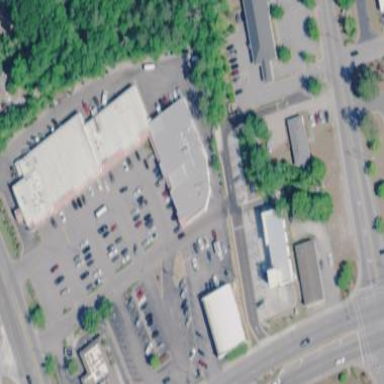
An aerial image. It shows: Retail area.